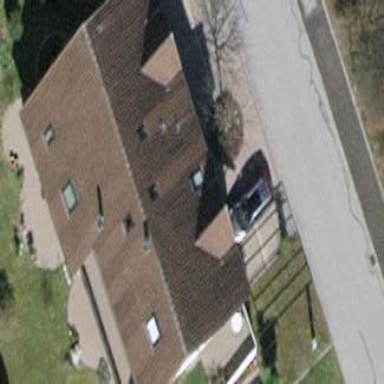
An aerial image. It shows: Building with tile roof.